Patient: sex F, age 22
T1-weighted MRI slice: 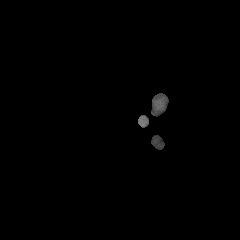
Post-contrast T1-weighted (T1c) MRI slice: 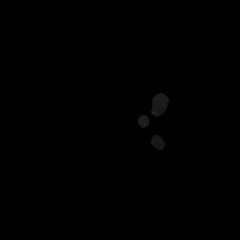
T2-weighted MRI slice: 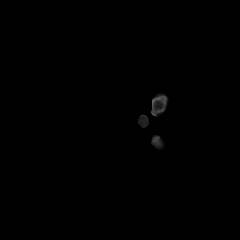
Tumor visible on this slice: no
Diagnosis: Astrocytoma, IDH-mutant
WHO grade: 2